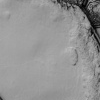
Atmospheric dust classification: not_dusty